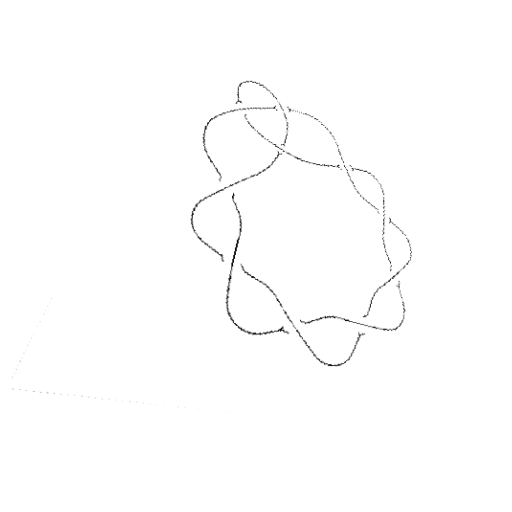
Crossing number: 10